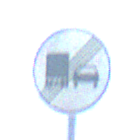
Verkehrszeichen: EndeUeberholverbotKraftfahrzeuge
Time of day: Night
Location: Outdoor (Nature)
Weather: PartlyCloudy
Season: NotSpecified
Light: Natural